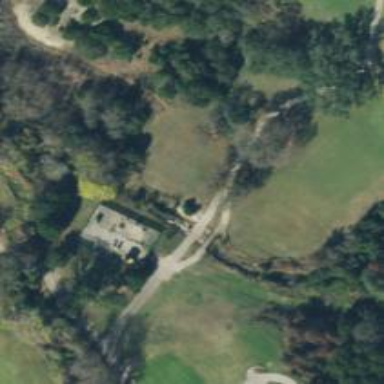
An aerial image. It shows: Path bridge over golf course.